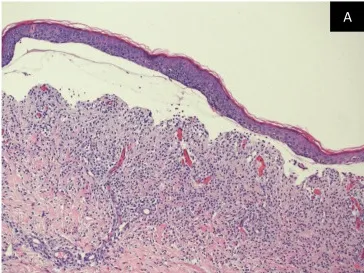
Hematoxylin and eosin stain. . A: The epidermis shows a subepidermal blister. Within the dermis, there is a diffuse infiltrate composed of monotonous cells. The cells do not infiltrate the epidermis. Scattered eosinophils are noted.
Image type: pathology (h&e)